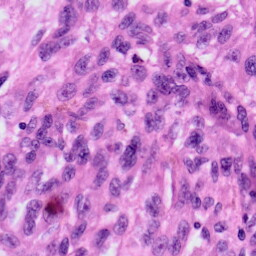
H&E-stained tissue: Skin